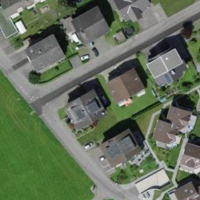
EUNIS habitat code: 54
Species observed at this site:
Euonymus europaeus